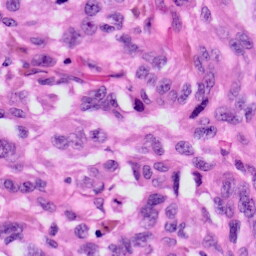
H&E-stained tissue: Skin